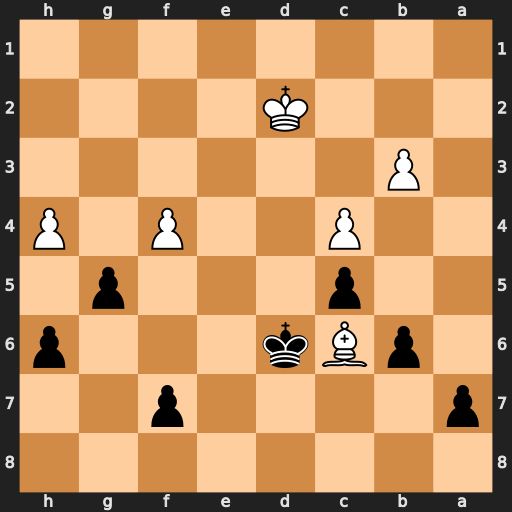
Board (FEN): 8/p4p2/1pBk3p/2p3p1/2P2P1P/1P6/3K4/8
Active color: b
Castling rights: -
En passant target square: -
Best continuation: Kxc6 fxg5 h5